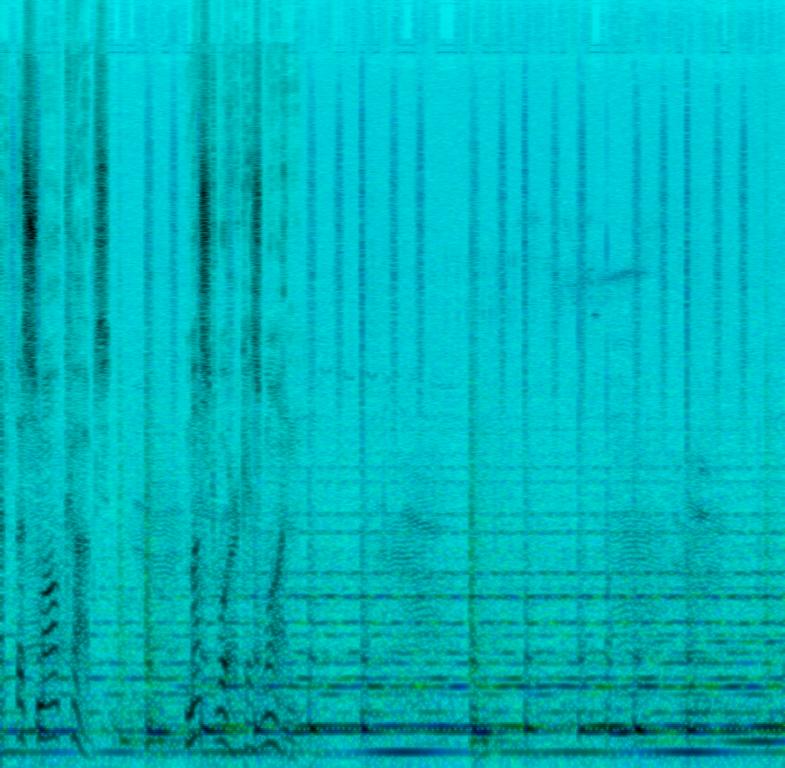
This is a documentary music piece. There is a strings section that is holding a single chord. The bass guitar is repeating an ominous bass line. There is a simple percussion beat in the rhythmic background. The atmosphere has a dramatic feel to it. It feels like a story is about to unfold. The piece suits perfectly as a documentary music piece. It could also fit well in the soundtrack of a mystery movie.